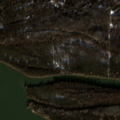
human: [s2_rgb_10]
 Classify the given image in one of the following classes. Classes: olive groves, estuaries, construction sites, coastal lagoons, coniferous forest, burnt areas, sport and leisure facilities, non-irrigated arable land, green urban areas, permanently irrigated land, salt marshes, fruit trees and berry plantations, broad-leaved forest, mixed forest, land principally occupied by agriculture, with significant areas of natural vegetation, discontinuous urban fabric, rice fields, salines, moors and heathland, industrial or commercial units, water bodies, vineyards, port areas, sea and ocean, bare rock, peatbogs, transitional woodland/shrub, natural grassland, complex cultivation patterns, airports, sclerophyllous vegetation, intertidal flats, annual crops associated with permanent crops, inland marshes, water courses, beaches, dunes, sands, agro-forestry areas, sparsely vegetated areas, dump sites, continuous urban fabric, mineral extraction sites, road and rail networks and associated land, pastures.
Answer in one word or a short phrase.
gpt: broad-leaved forest, transitional woodland/shrub, water courses